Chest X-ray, PA view. Patient: 38 years old, sex F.
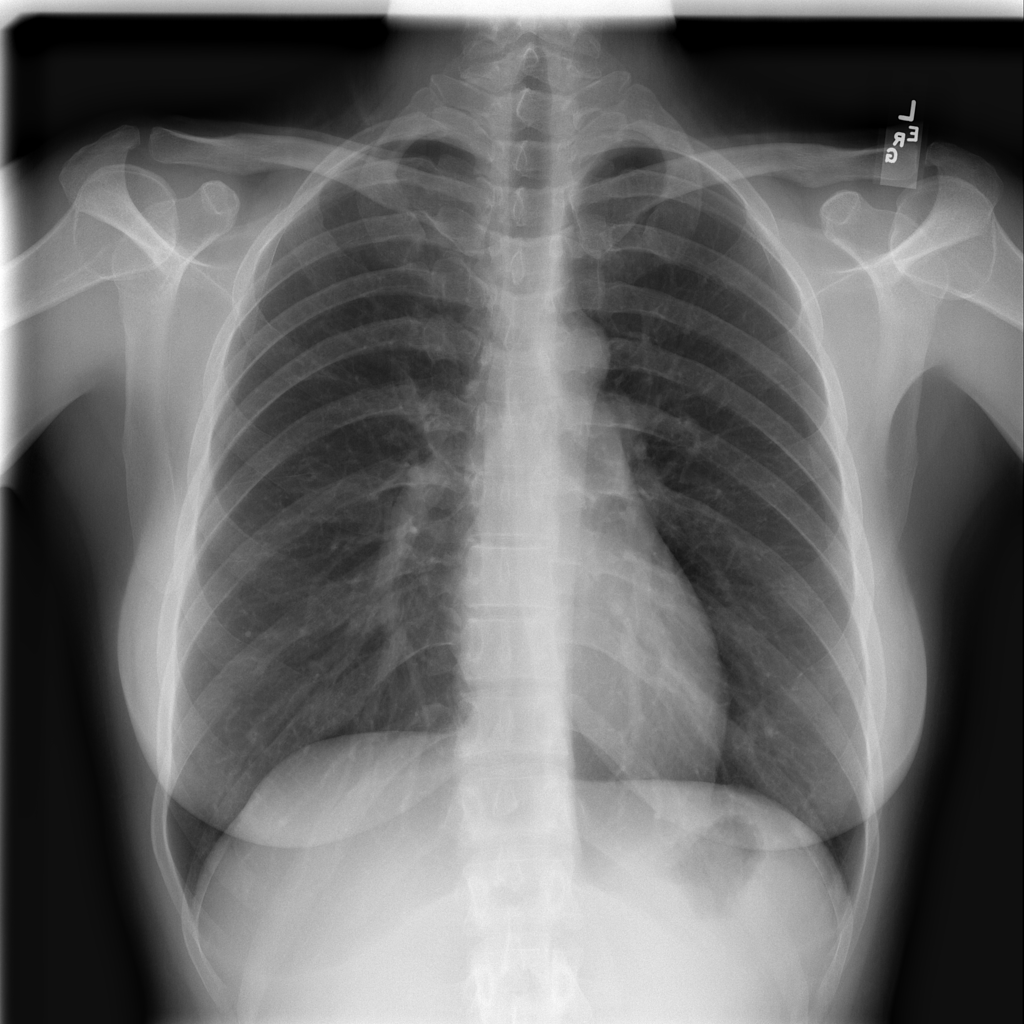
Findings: No Finding